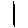
Label: line